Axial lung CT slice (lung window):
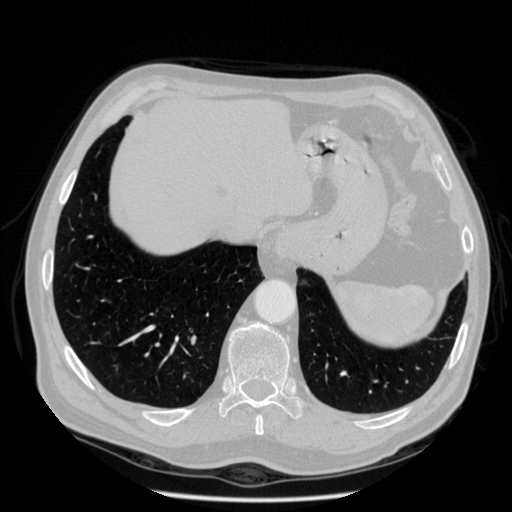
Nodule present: no